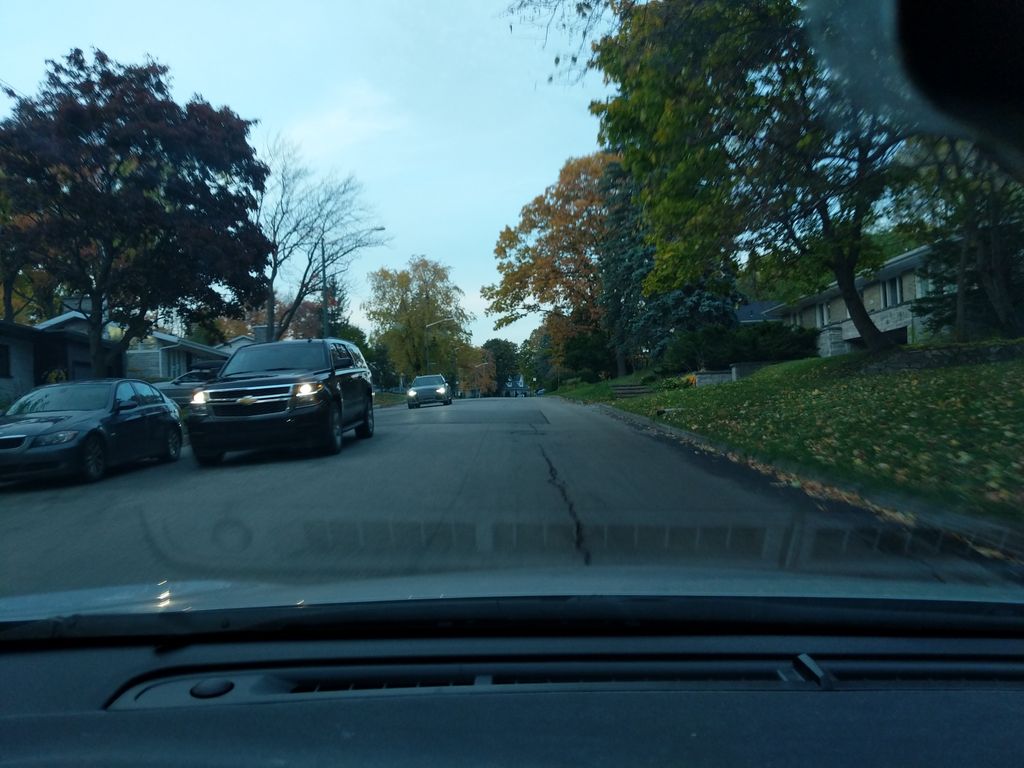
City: quebec_city